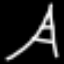
Label: The Eiffel Tower